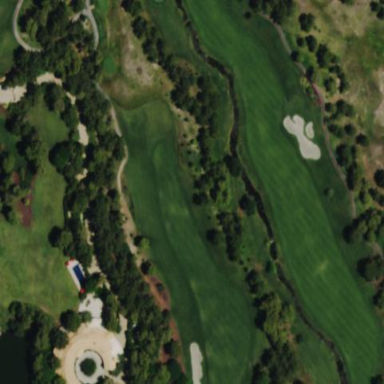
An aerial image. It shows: Area with grass used as rough in golf course.